Question: Checking 'sys.dm_os_wait_stats' looks like this for me:

'MISCELLANEOUS' The <URL> don't say anything. The wait stats had just been cleared. 'MISCELLANEOUS' is increasing steadily over time.
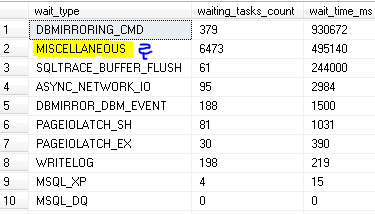
Answer: You can ignore it. If this is one of your top waits, your system is most likely doing just fine (exception below).
From <URL>...
> This really should be called "Not Waiting".This may have been used in SQL 2000 but for 2005/2008, it is not used
for any valid wait. It is simply the default wait in a list and isn't
used to indicate any real waiting. This type shows up twice in
sys.dm_os_wait_stats in SQL 2008 but the "other" instance is an older
unused wait type in the code. We should be able to remove it.
On the other hand, if you are using 'NEWSEQUENTIALID()' or CLR, you may also pay attention to this note, from the late Ken Henderson's <URL>:
> In SQL Server 2005, most of these unusual cases have been converted to
more descriptive wait types, but several are still grouped under the
MISCELLANEOUS wait type. Of these, two are worth mentioning. The first
is synchronization for the NEWSEQUENTIALID built-in function. The
other is synchronization of CLR assembly loads. Because these usages
get clumped with each other in the MISCELLANEOUS bucket, it is not
possible to differentiate between them without examining the
statements being executed by the sessions.
This article is a little older, so it may be that the CSS blog post has knowledge about changes that occurred in service packs or 2008+ that Ken simply wasn't armed with at the other time (in other words, this may not necessarily be true anymore for the build of SQL Server 2005 you're running).
Since the wait type is not exactly well-documented, it's not very clear when and how certain wait types get promoted out of this bucket, but I think it's clear that over time there are less and less "meaningful" delays being captured here.